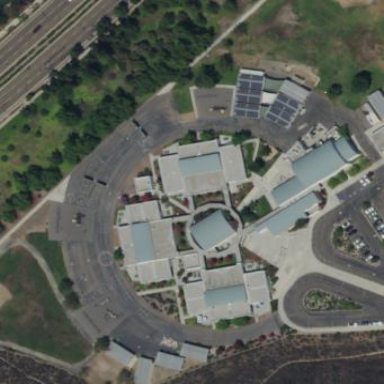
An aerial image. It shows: School.